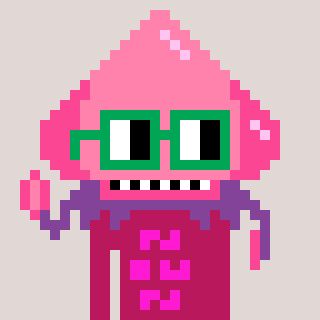
a pixel art character with square green glasses, a squid-shaped head and a darkpink-colored body on a warm background